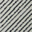
Piece: xx